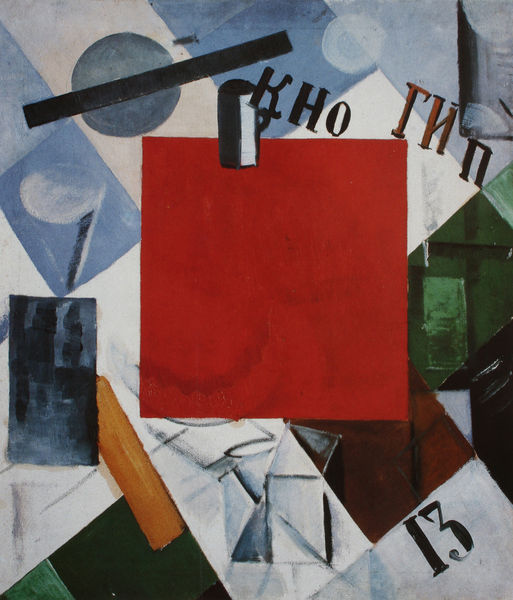
Titel: Komposition Nr.1
Künstler: Alexej Morgunow
Standort: Krasnodar
Institution: Lunatscharskij-Kunstmuseum
Schlagwörter: kubismus, rot, muster, felder, schrift, moderne, abstrakt, farben, modern, farbe, formen, abstraktion, form, buchstaben, quadrate, geometrisch, modernismus, geometrie, quadrat, kandinsky, russisch, kyrillisch, malewitsch, cubismus, avangarde, fuck you, kyrillik, red shit, rectangle pussy